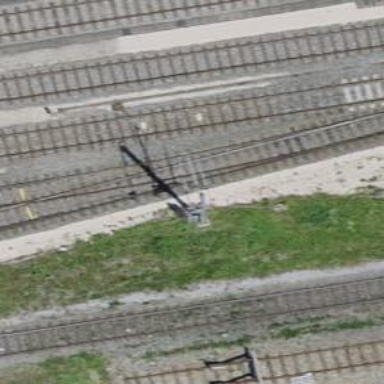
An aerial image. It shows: Electrified rail siding with contact line.